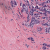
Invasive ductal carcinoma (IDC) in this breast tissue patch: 1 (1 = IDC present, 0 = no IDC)